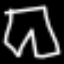
Label: pants